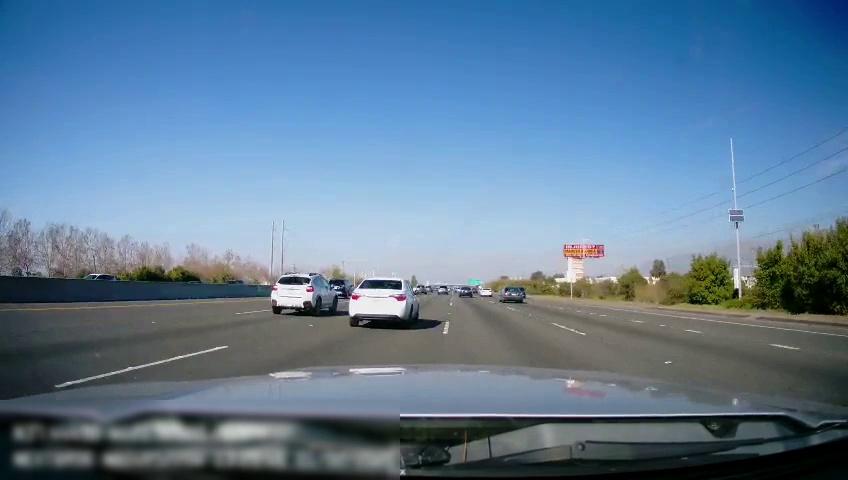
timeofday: Day
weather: Sunny
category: Drivable Space
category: Vehicles | SUV
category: Vehicles | SUV
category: Vehicles | Car
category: Vehicles | Car
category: Vehicles | Car
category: Vehicles | SUV
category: Vehicles | Car
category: Vehicles | SUV
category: Vehicles | SUV
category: Vehicles | SUV
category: Vehicles | Car
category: Lanes | Current Lane
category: Lanes | Current Lane
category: Lanes | Alternate Lane
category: Lanes | Alternate Lane
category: Lanes | Alternate Lane
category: Lanes | Alternate Lane
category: Lanes | Alternate Lane
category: Traffic | Signs